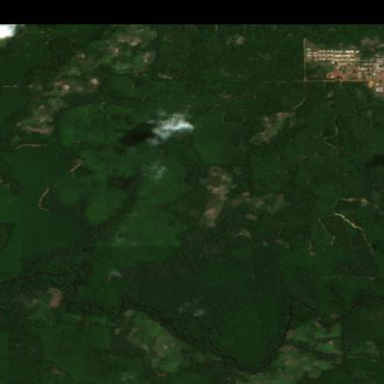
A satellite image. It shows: Forest area.